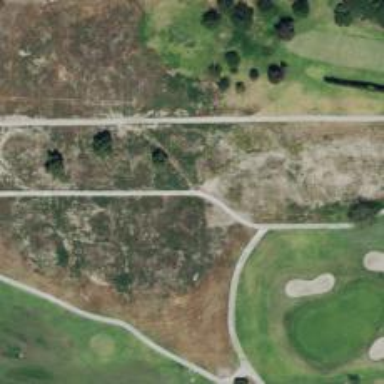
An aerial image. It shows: Golf cartpath that is also road path.